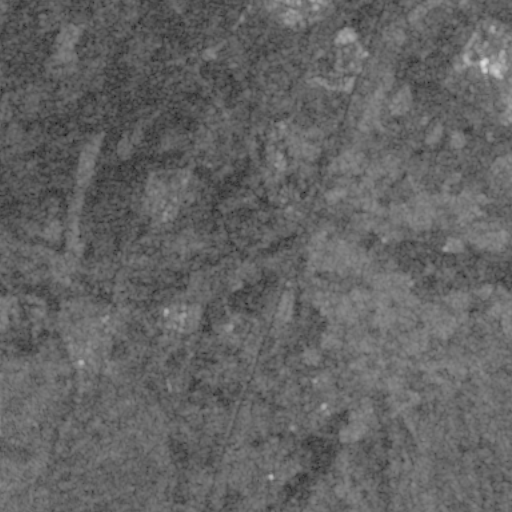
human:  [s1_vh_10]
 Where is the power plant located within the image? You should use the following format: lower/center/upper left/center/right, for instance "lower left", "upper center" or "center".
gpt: The power plant is located in the upper right of the image.
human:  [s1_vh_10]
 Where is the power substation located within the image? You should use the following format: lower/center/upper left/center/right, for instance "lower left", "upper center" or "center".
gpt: The power substation is located in the upper right of the image.
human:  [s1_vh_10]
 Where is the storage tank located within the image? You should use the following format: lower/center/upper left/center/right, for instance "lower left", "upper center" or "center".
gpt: The storage tank is located in the upper right of the image.
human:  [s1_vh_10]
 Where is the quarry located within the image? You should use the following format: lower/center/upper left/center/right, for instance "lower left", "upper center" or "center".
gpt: There is no quarry in the image.

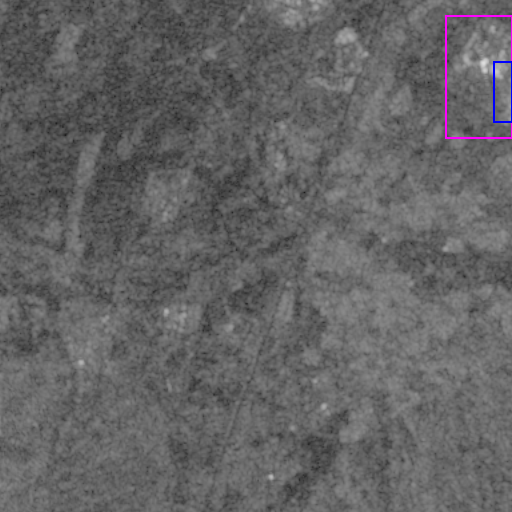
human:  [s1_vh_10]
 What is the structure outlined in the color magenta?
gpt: The structure outlined in magenta is a power plant.
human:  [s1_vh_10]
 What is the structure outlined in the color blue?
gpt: The structure outlined in blue is a power substation.
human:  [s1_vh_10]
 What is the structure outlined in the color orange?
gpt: There is no orange outline.